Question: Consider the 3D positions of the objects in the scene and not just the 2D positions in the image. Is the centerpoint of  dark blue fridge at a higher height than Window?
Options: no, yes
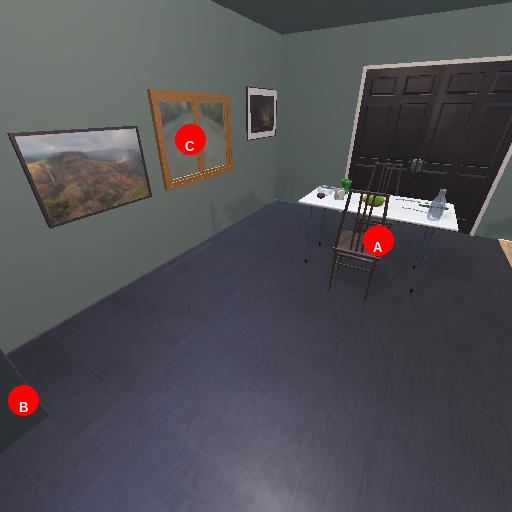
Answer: no